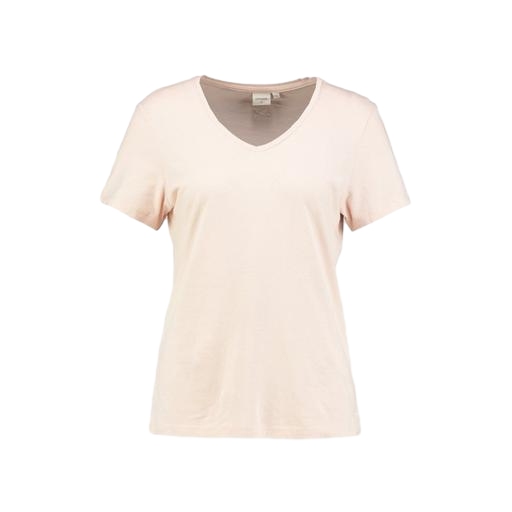
pink clay tee, pink supima tee, pink women's light v-neck t-shirt, white background